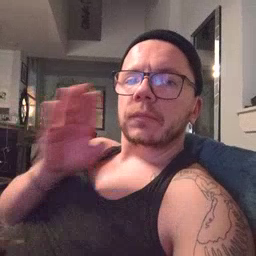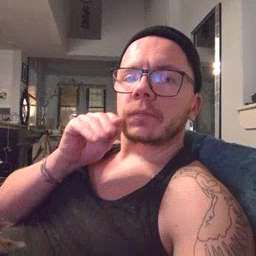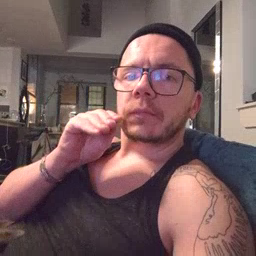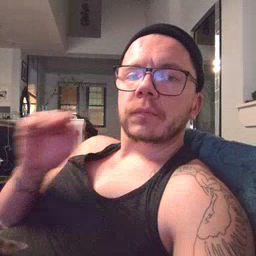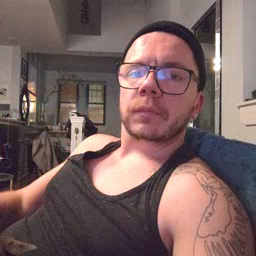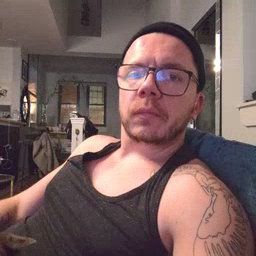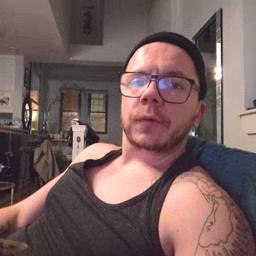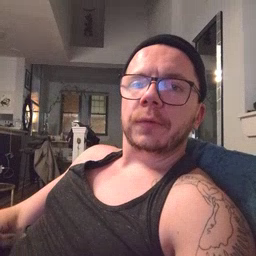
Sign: goose